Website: home-depot
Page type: billing-address
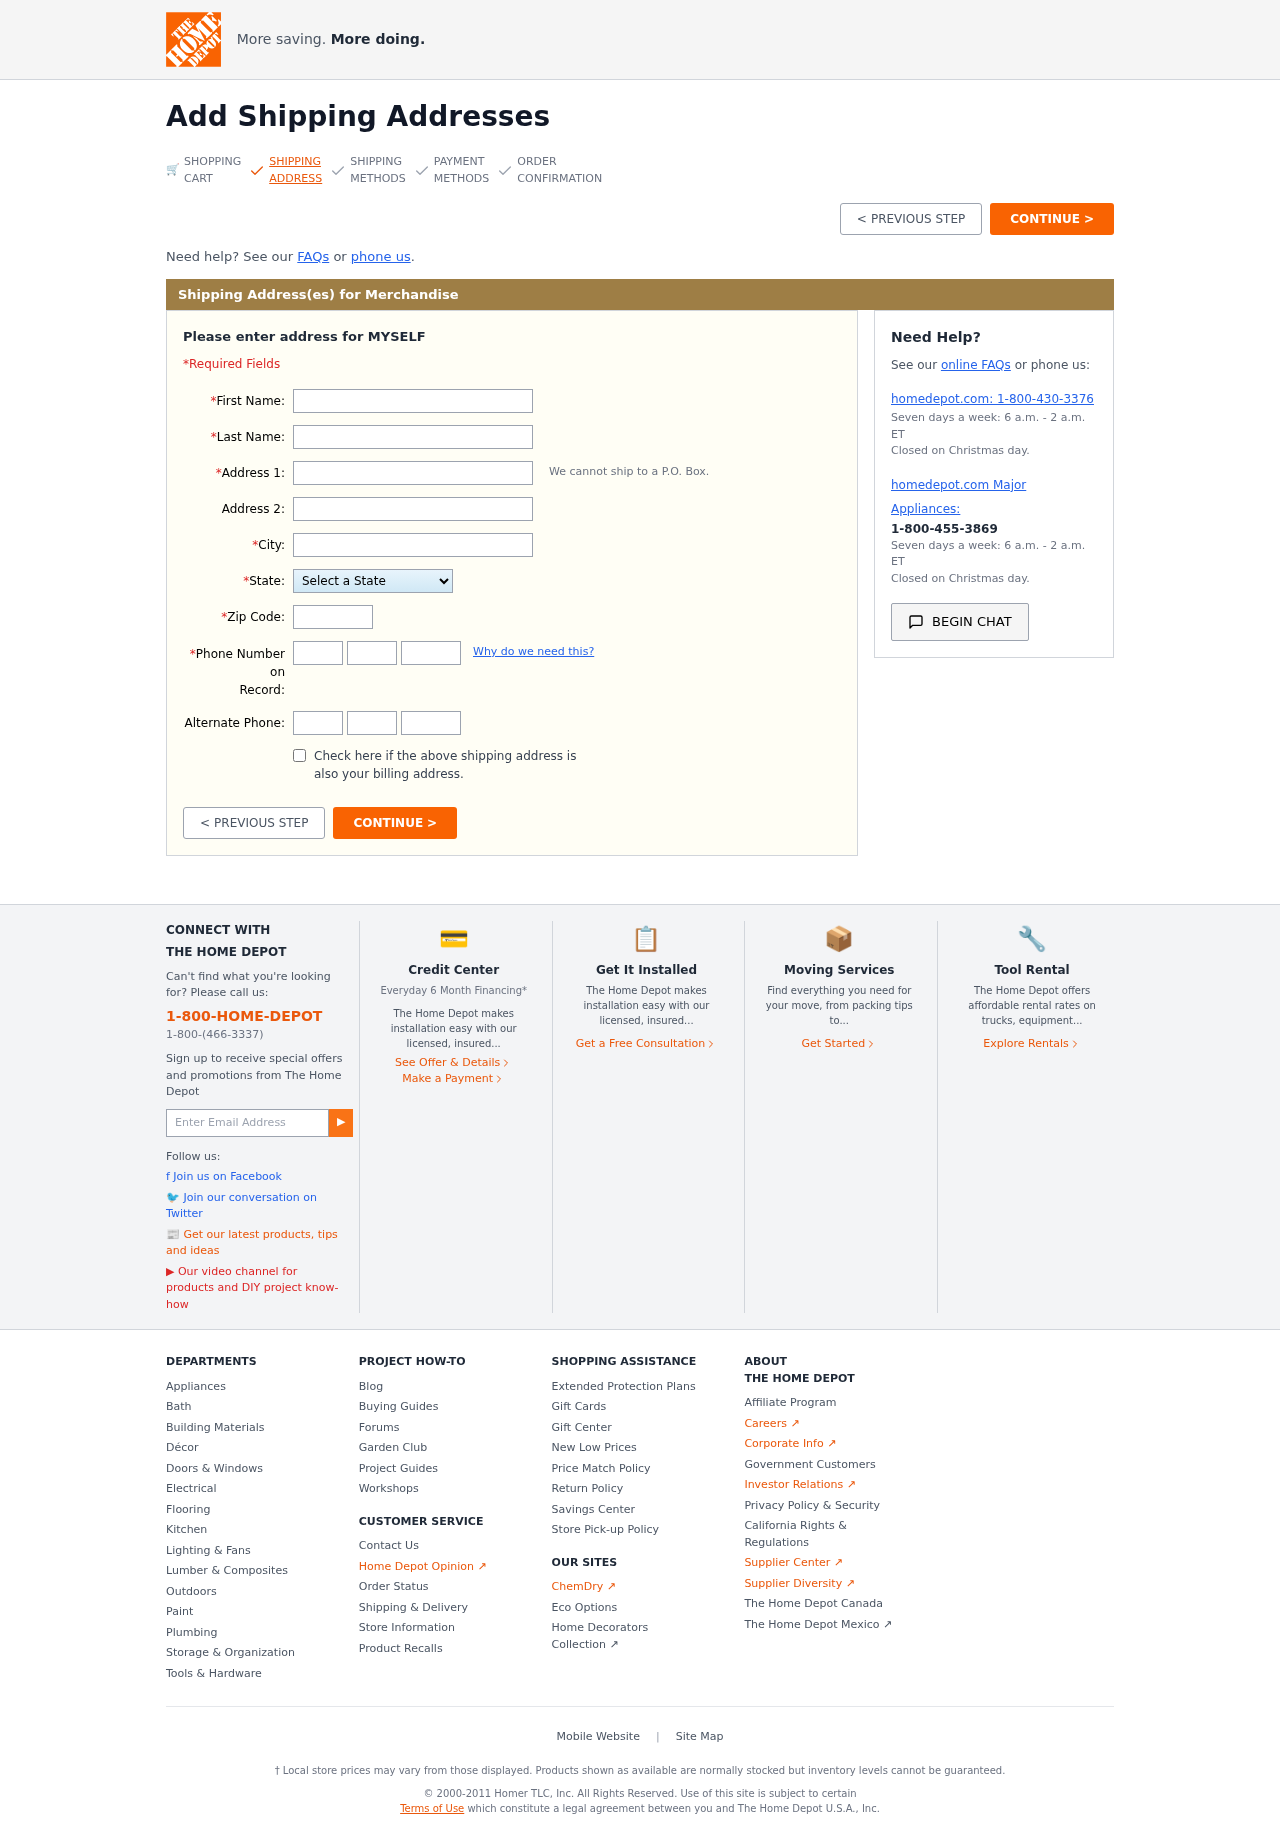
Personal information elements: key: PII_STATE
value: North Dakota
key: PII_FIRSTNAME
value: Samuel
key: PII_LASTNAME
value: Lowery
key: PII_STREET
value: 3938 Page Overpass
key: PII_CITY
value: East Rebecca
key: PII_POSTCODE
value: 29964
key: PII_PHONE_AREA
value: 450
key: PII_PHONE_PREFIX
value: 830
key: PII_PHONE_LINE
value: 6402
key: PII_PHONE_ALT_AREA
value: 518
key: PII_PHONE_ALT_PREFIX
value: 863
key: PII_PHONE_ALT_LINE
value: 1825